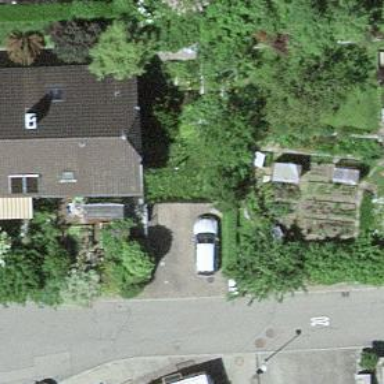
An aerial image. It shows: Garage.